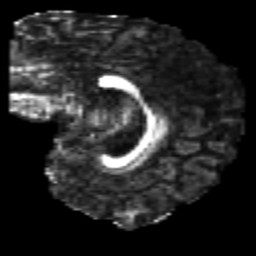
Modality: FA
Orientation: sagittal
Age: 24
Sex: male
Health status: healthy
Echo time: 0.074 s